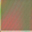
Piece: xx